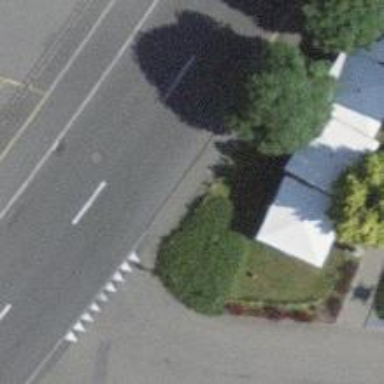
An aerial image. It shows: Asphalt sidewalk along the footway.